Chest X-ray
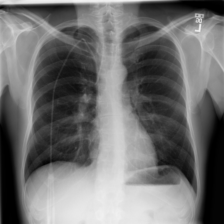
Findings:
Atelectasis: negative
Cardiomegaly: negative
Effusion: negative
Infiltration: negative
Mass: negative
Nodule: negative
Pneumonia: negative
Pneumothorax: negative
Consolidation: negative
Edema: negative
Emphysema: negative
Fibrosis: negative
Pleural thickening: negative
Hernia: negative